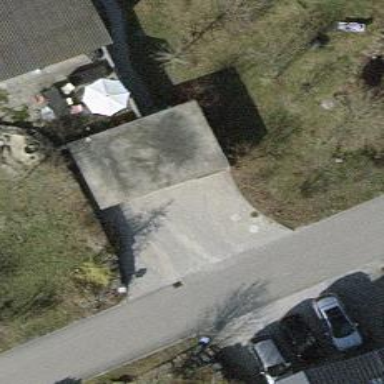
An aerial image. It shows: Garage.